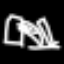
Label: squiggle